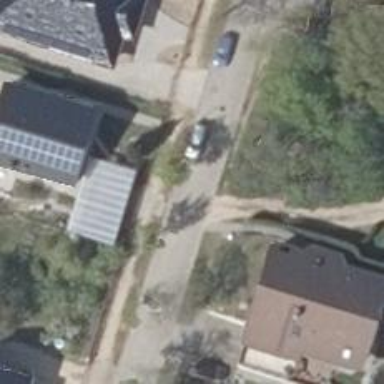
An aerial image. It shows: Residential road with sidewalk on the left side.